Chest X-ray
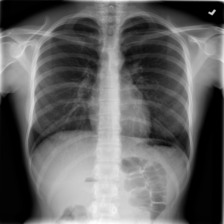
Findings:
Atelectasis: negative
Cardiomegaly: negative
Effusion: negative
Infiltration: positive
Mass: negative
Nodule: negative
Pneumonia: negative
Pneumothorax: negative
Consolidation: negative
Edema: negative
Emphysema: negative
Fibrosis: negative
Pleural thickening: negative
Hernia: negative